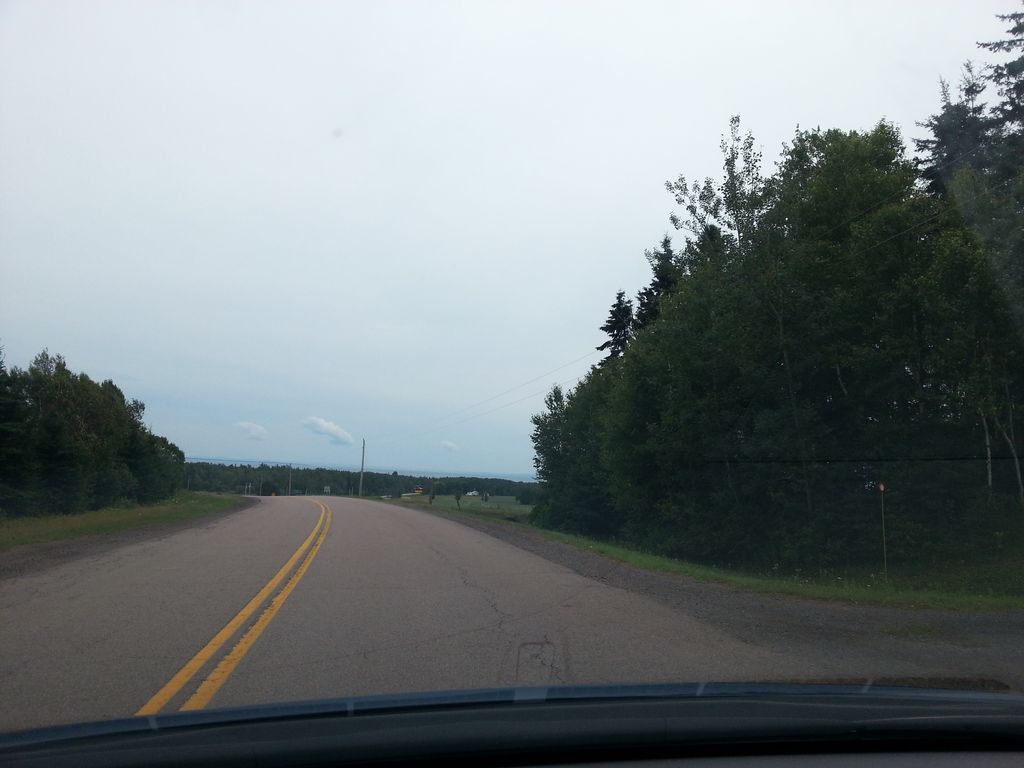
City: charlottetown